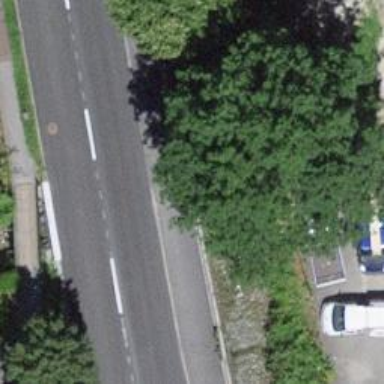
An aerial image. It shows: Bus stop with platform for public transport.